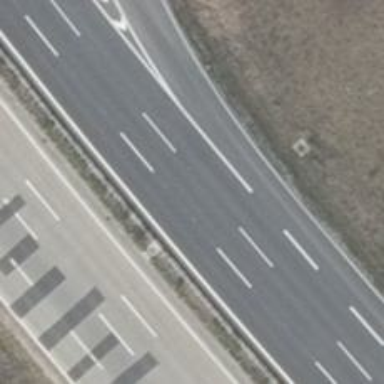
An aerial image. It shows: Motorway junction.